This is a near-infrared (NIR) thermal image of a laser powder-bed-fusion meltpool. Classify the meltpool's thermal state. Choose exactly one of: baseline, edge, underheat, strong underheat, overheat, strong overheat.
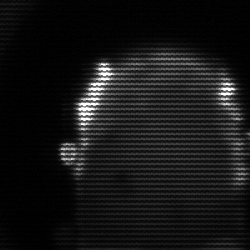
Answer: baseline